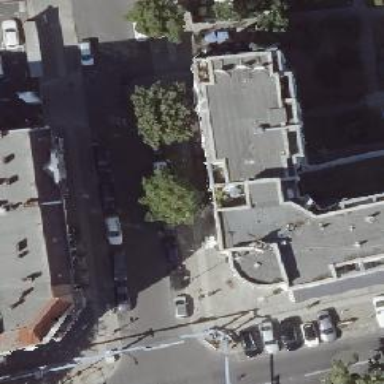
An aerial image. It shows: Restaurant.